I will show an image sequence of human cooking. I have annotated the images with numbered circles. Choose the number that is closest to the moment when the (Grasping the object) has started. You are a five-time world champion in this game. Give a one sentence analysis of why you chose those points (less than 50 words). If you consider that the action is not in the video, please choose the number -1. Provide your answer at the end in a json file of this format: {"points": []}
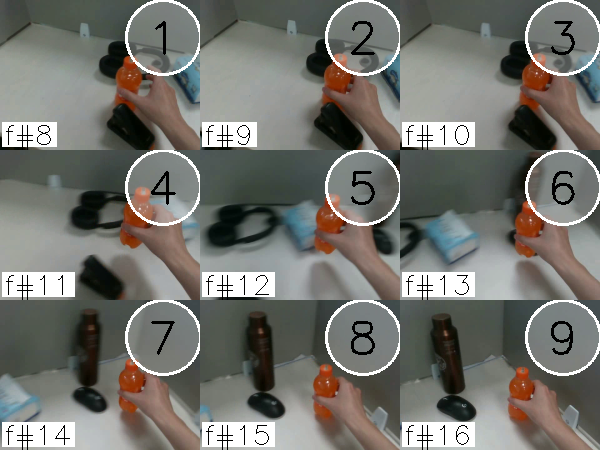
Frame 2 shows the clearest moment of hand-object contact.
{"points": [2]}